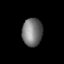
Tissue: lung
Cell type: Epithelial cells
Senescence score: 0.1363
Nuclear area (px): 555
Mean DAPI intensity: 117.486